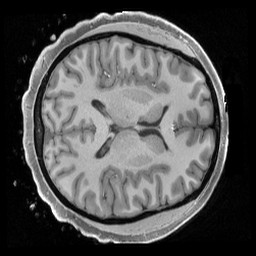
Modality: T1w
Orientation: axial
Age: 28
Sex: female
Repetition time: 2.4 s
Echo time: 0.00222 s